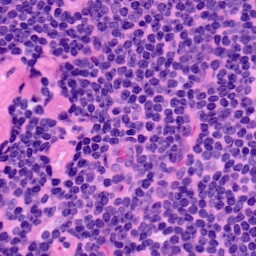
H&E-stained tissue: LymphNode